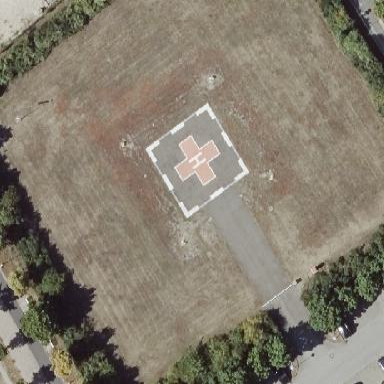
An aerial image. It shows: Image showing helipad at airport.